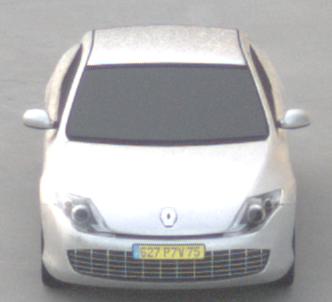
Make: Renault
Model: Laguna Coupé TCe 170
Detailed model: Laguna (III) Coupé
Model produced from: 2010/11
Model produced until: 2011/05
Doors: 2
Color: white
Road condition: dry road
Daytime: sunrise or sunset
Contrast: low contrast